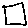
Label: square